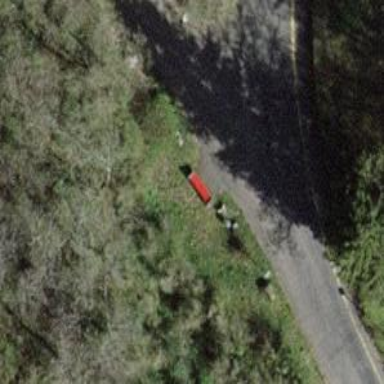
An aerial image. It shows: Bench.